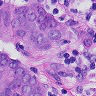
Metastatic tissue present: yes